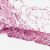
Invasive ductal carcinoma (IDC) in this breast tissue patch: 0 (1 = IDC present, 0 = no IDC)